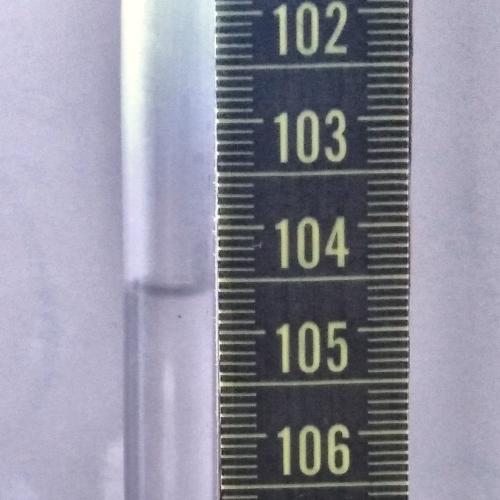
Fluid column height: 104.6 cm